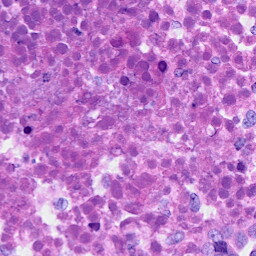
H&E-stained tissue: Ovarian